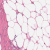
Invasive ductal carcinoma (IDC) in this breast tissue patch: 0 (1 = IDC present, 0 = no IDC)